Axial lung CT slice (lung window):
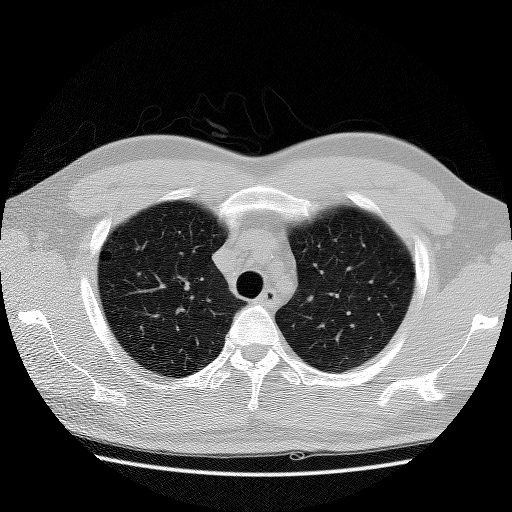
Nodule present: no